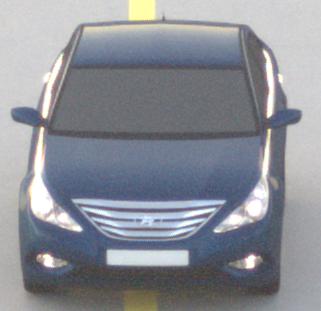
Make: Hyundai
Model: Sonata
Detailed model: Gen. 6 YF
Model produced from: 2009
Model produced until: 2016
Doors: 4
Color: blue
Road condition: dry road
Daytime: sunrise or sunset
Contrast: low contrast